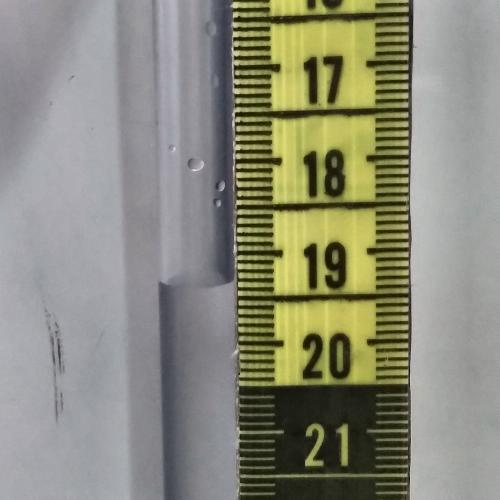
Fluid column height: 19.3 cm